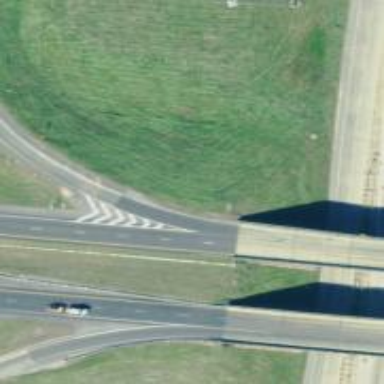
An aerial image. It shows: Motorway bridge.